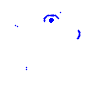
Particle: electron